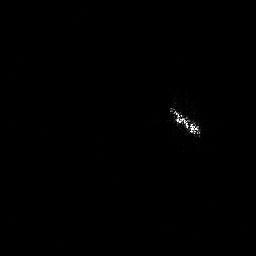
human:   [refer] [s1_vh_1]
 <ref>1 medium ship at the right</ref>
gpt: <box>[[64, 39, 78, 53, 0]]</box>